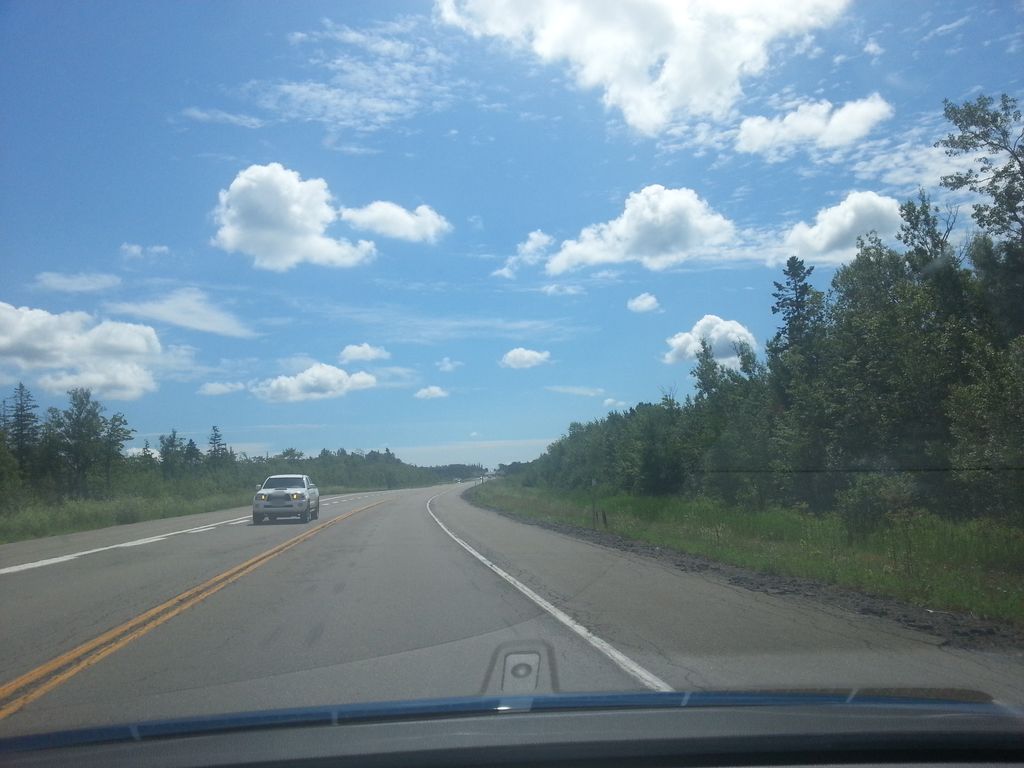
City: charlottetown